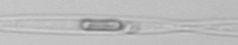
Label: Pseudo-nitzschia